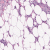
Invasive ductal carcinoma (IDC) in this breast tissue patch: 1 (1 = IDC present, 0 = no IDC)